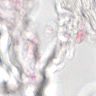
Metastatic tissue present: no